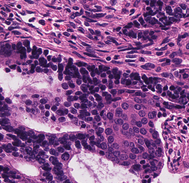
Tumor epithelial tissue: yes
Tumor-associated stroma tissue: yes
Normal tissue: no